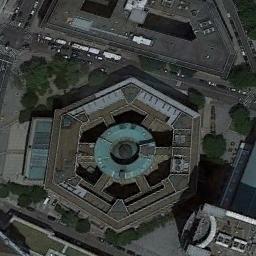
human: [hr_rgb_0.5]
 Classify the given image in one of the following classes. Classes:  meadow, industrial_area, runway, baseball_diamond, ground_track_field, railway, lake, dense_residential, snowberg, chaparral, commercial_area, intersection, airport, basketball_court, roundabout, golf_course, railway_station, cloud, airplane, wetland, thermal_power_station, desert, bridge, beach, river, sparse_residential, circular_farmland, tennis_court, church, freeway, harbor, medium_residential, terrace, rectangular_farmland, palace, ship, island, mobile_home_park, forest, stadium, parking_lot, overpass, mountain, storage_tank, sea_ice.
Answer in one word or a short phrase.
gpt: commercial_area